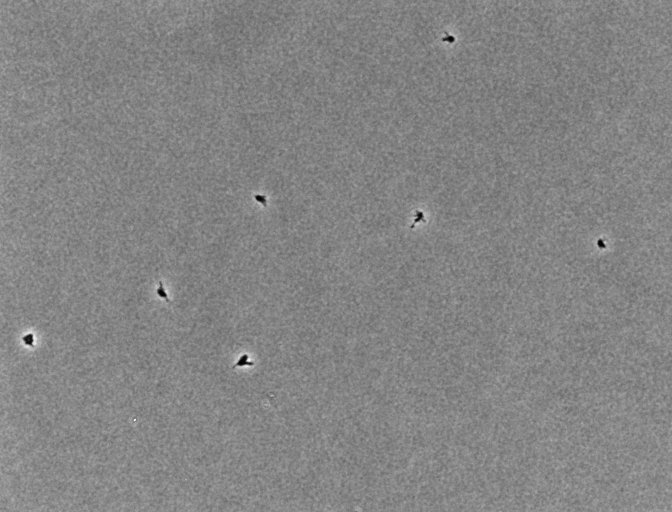
Phase contrast microscopy, 20x objective, 5 h incubation